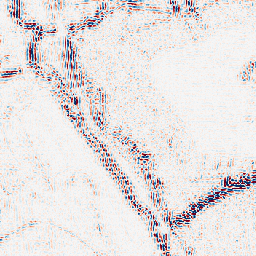
Category: wavelet
Decomposition family: wavelet_reverse_biorthogonal
Decomposition parameters: wavelet: rbio3.5
level: 2
Upsampling method: sinc_blackman
Upsampling parameters: scale: 4
kernel_size: 8
Upsampling scale: 4